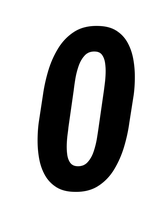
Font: Roboto-Italic_Condensed_Bold_Italic